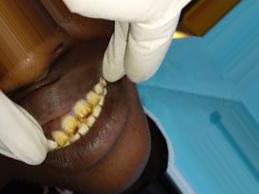
Condition: Tooth Discoloration